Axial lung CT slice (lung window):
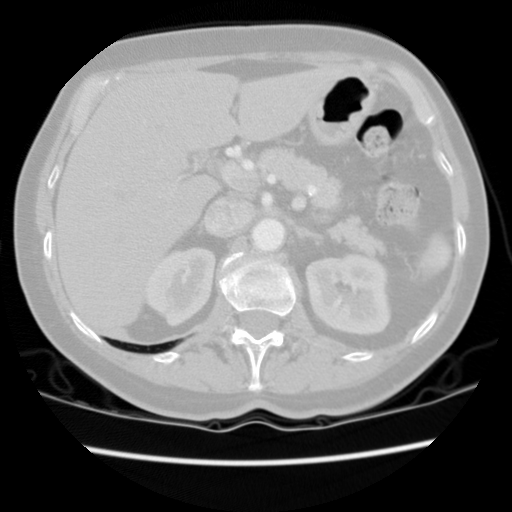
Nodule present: no